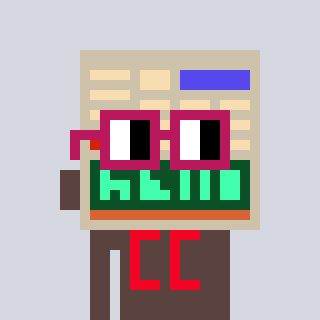
a pixel art character with square dark red glasses, a calculator-shaped head and a darkbrown-colored body on a cool background